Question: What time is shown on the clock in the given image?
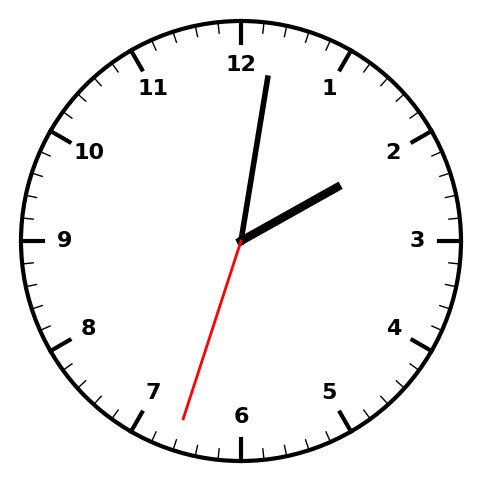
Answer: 02:01:33